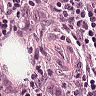
Metastatic tissue present: yes